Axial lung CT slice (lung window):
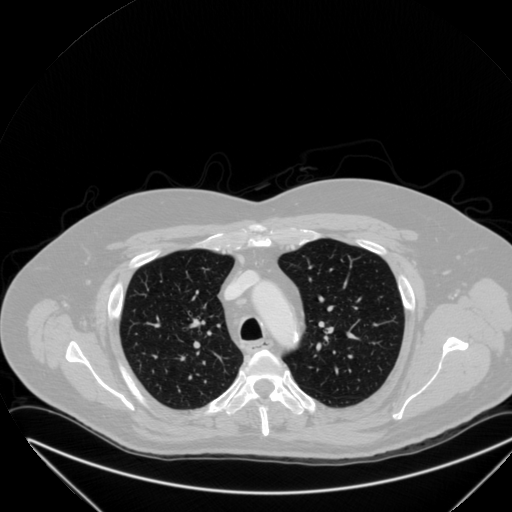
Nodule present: no